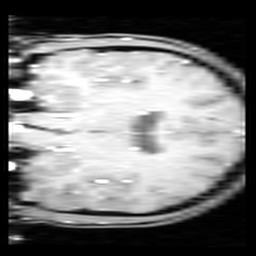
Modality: inplaneT1
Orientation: coronal
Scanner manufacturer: ge
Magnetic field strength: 3 T
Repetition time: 0.2 s
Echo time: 0.0036 s